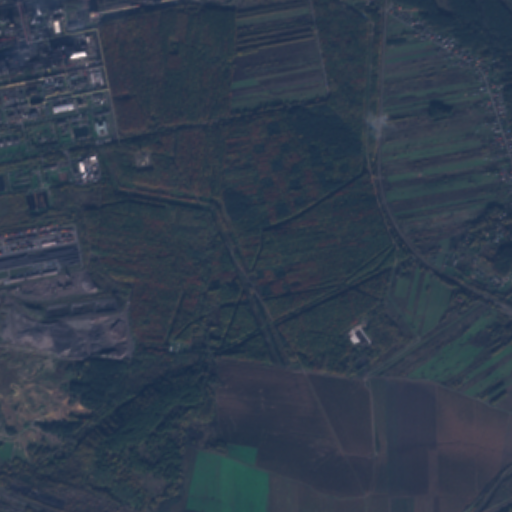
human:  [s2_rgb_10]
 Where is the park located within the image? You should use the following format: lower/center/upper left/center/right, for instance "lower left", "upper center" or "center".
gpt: The park is located in the lower left of the image.
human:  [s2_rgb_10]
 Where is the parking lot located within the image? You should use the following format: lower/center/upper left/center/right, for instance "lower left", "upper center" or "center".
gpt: The parking lot is located in the upper left of the image.
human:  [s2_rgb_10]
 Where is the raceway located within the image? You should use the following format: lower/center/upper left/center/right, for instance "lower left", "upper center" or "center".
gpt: The raceway is located in the lower left of the image.
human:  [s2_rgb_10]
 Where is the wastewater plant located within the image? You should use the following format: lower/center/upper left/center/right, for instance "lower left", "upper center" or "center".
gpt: The wastewater plant is located in the upper left of the image.
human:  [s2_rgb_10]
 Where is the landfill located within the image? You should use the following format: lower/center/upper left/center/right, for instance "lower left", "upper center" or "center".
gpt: There is no landfill in the image.